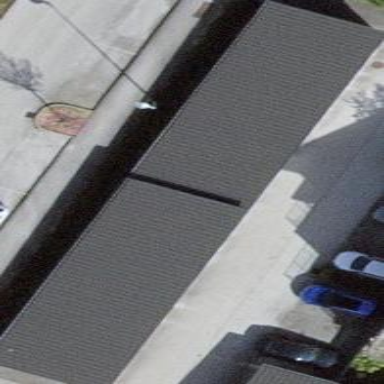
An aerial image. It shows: Group of garages.